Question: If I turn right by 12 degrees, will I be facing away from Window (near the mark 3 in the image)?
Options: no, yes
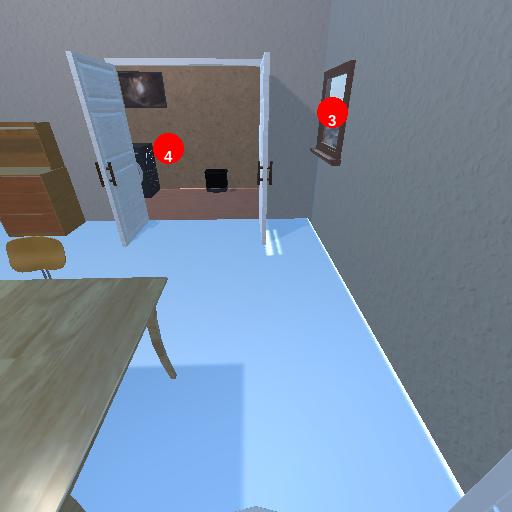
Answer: no